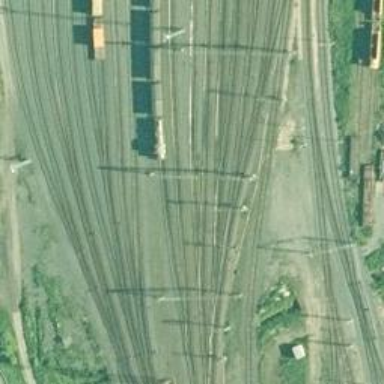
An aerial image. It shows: Rail yard with electrified contact lines for the trains.